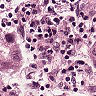
Metastatic tissue present: yes